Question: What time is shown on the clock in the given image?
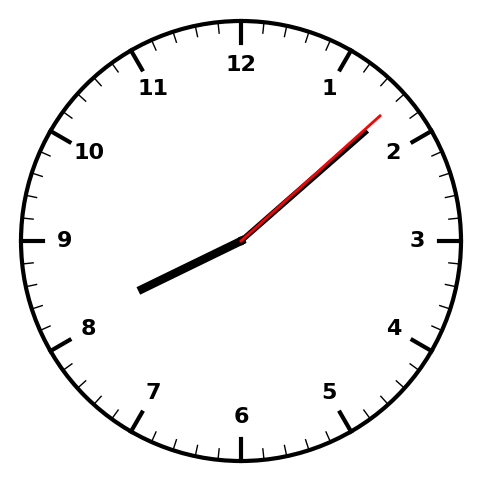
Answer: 08:08:08